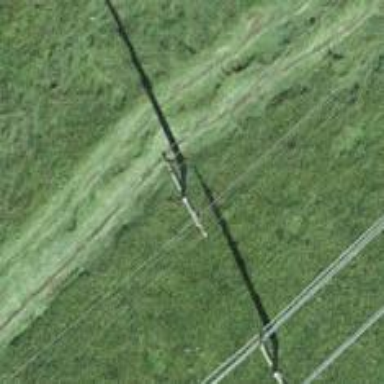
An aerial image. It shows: Power line in the image.